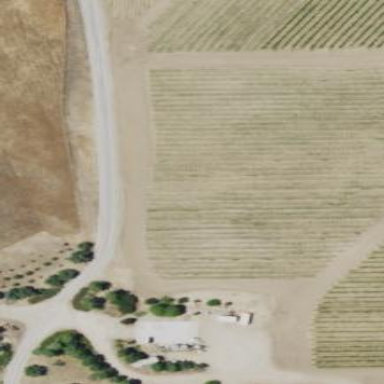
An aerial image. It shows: Vineyard growing grapes.